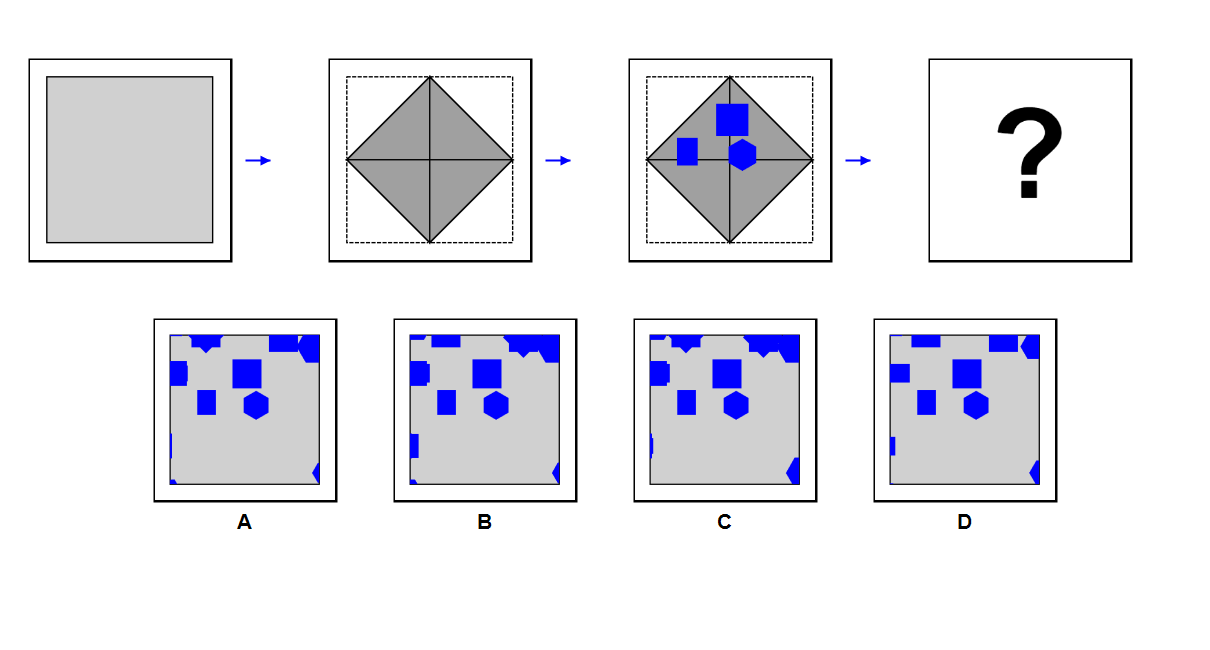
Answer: D